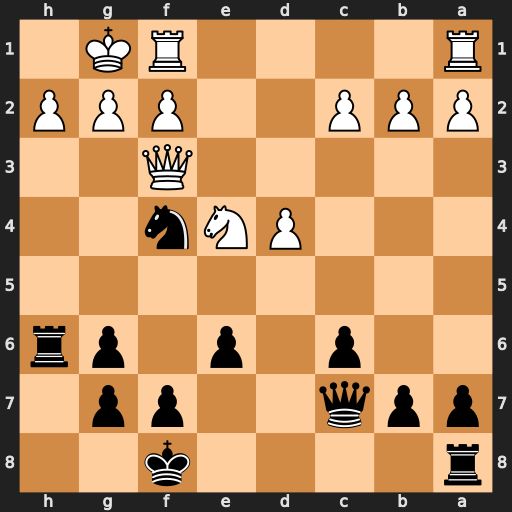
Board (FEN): r4k2/ppq2pp1/2p1p1pr/8/3PNn2/5Q2/PPP2PPP/R4RK1
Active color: b
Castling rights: -
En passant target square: -
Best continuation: Ne2+ Kh1 Qxh2#